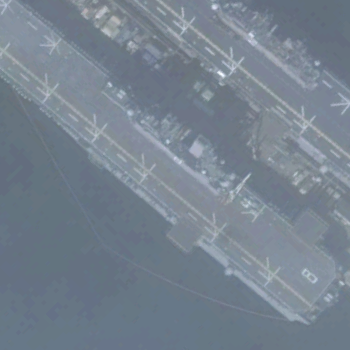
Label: Wasp-class_assault_ship